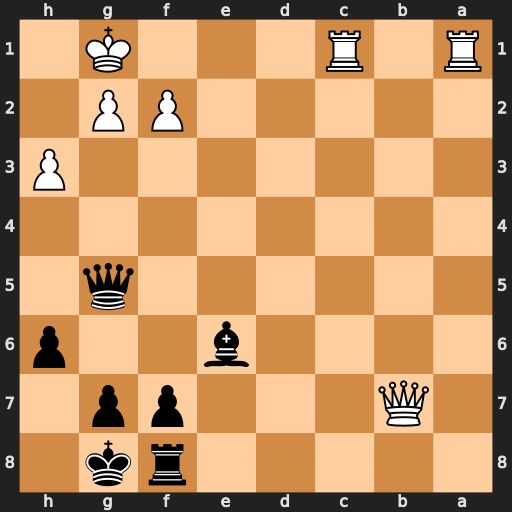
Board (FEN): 5rk1/1Q3pp1/4b2p/6q1/8/7P/5PP1/R1R3K1
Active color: b
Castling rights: -
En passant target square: -
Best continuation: Bd5 Qxd5 Qxd5